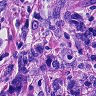
Metastatic tissue present: yes